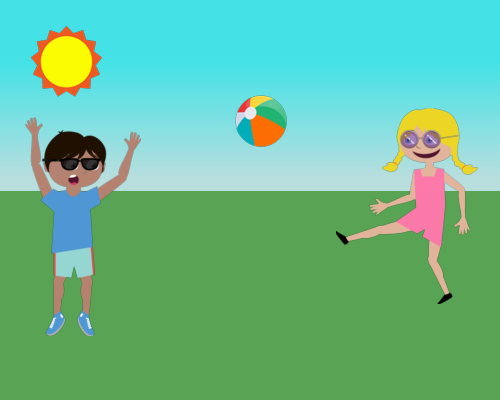
beach ball in middle of sky middle on right side close to top medium sun close to right edge smile girl kicking facing left wearing purple glasses on left side surprised boy jumping arms up facing right wearing black sunglasses